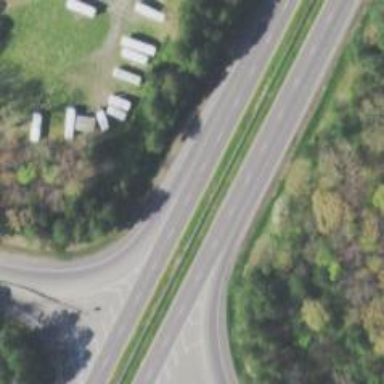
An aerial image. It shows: Motorway junction.